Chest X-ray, PA view. Patient: 46 years old, sex F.
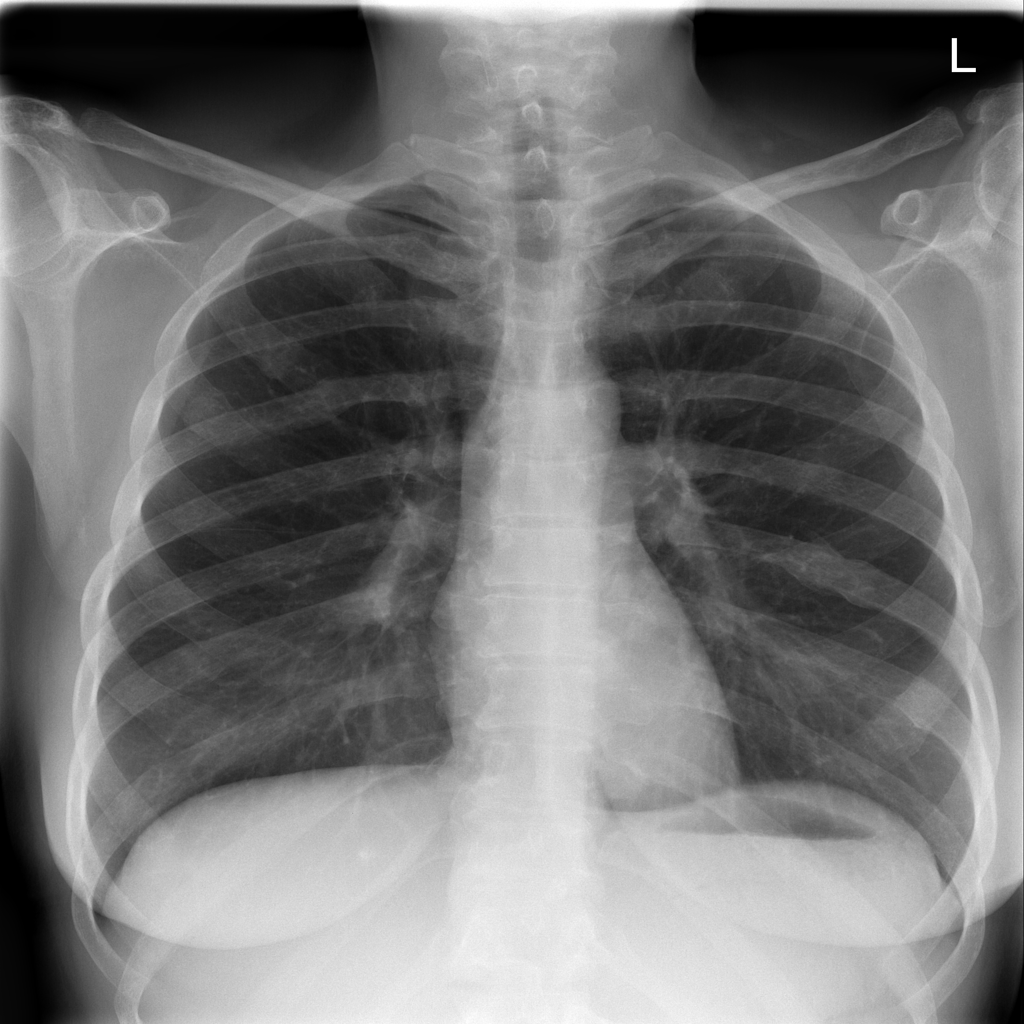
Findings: No Finding